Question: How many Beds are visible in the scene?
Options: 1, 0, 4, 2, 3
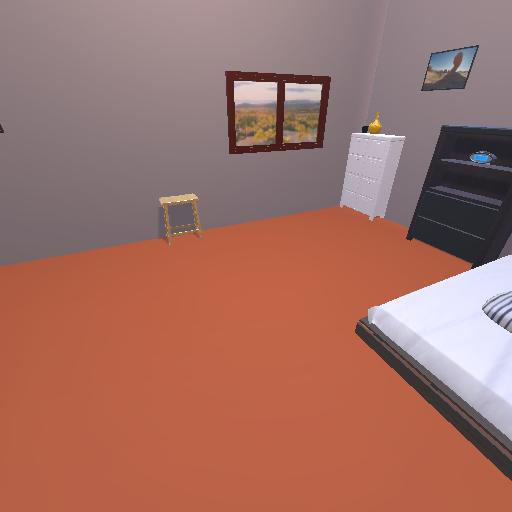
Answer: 1